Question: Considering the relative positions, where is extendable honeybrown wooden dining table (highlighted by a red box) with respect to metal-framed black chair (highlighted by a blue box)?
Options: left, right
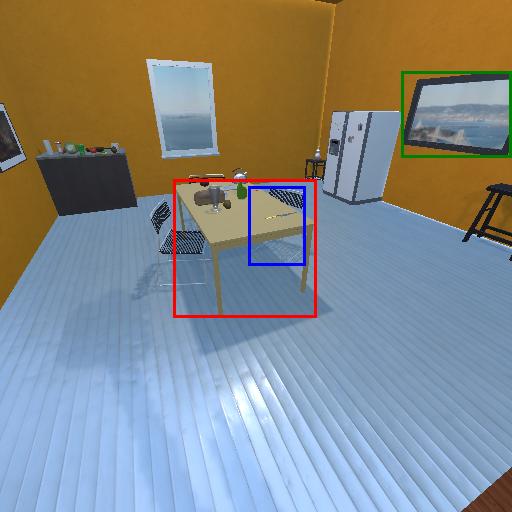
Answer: left